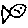
Label: fish